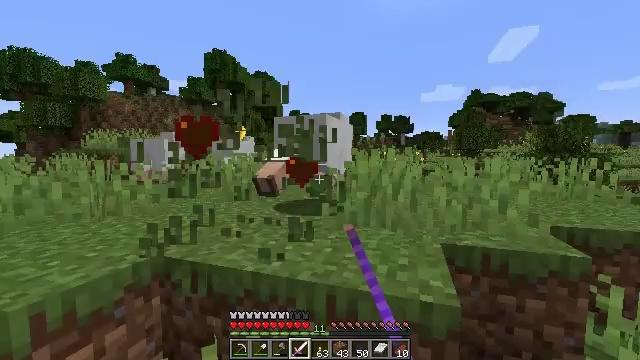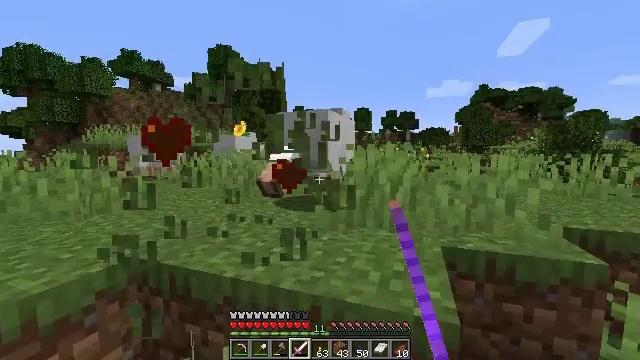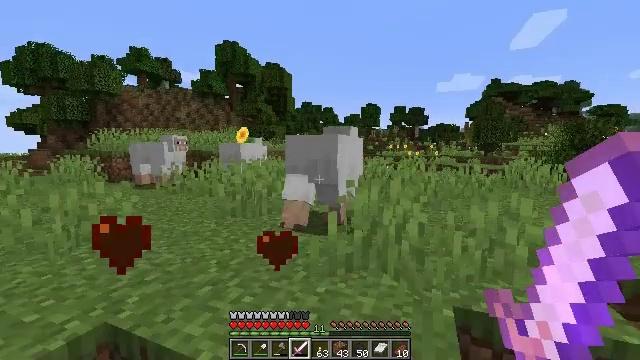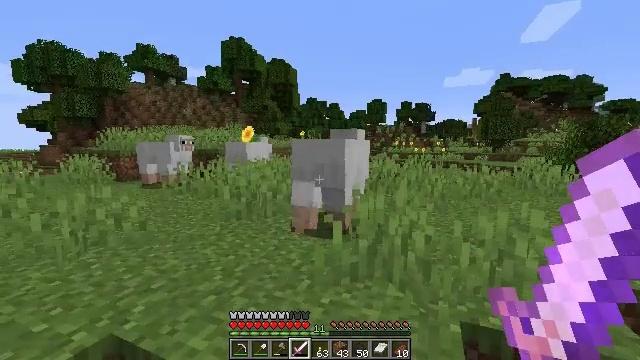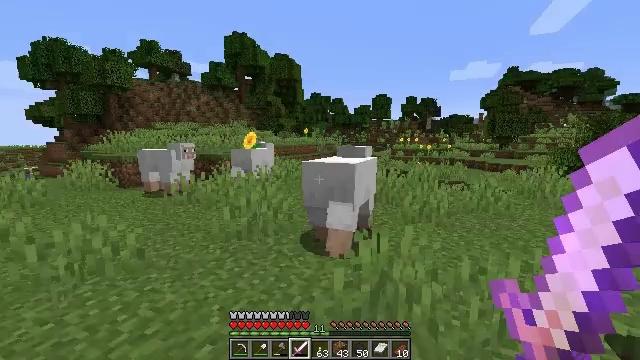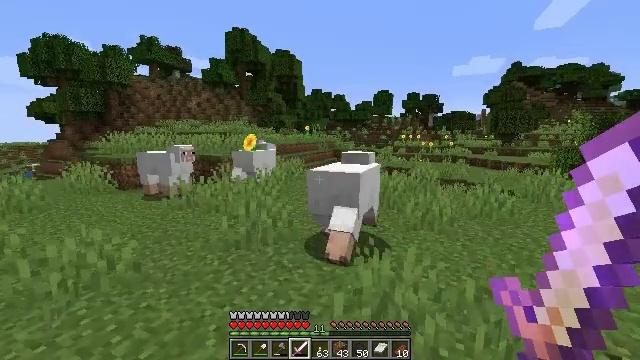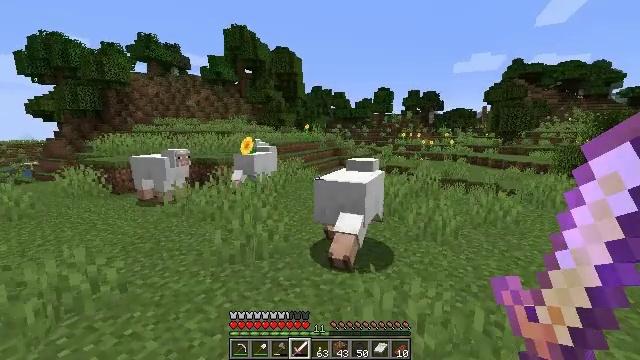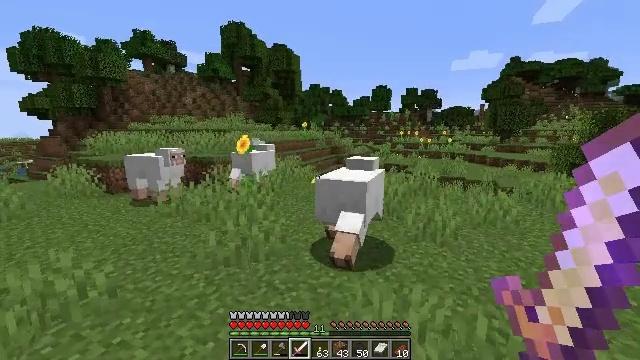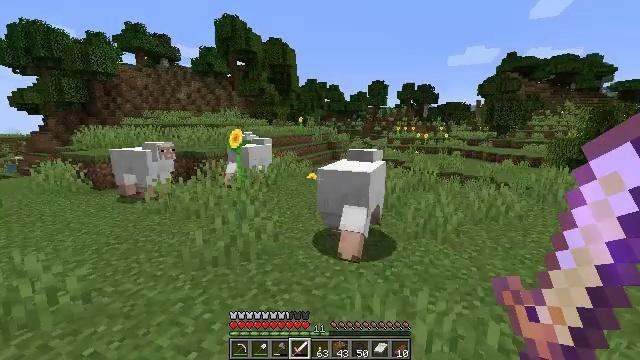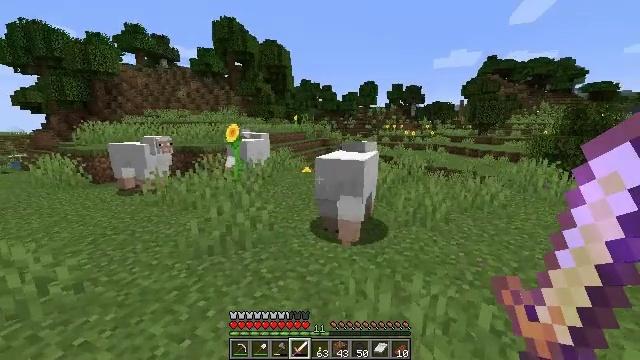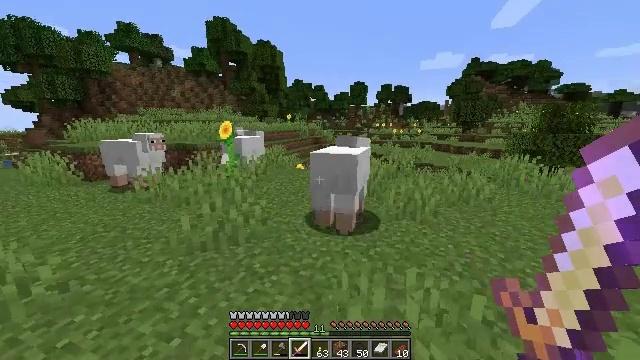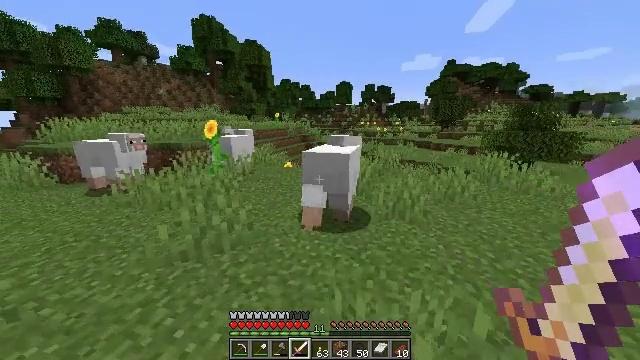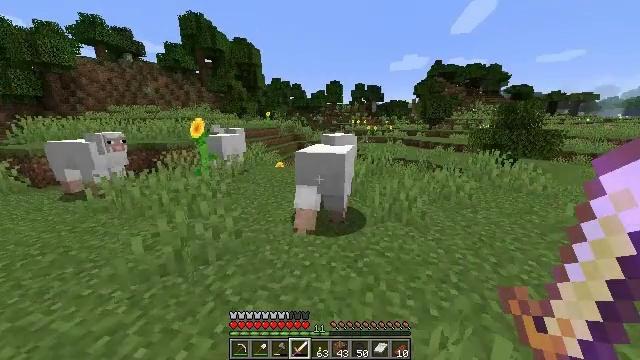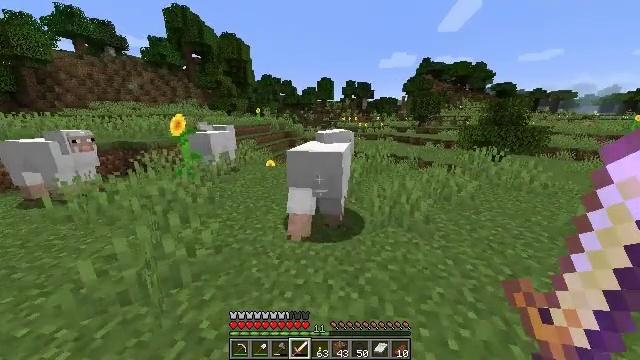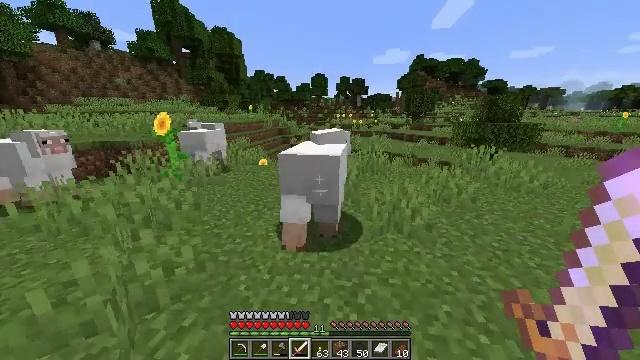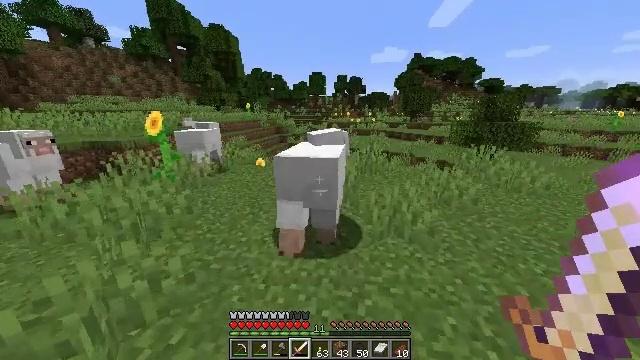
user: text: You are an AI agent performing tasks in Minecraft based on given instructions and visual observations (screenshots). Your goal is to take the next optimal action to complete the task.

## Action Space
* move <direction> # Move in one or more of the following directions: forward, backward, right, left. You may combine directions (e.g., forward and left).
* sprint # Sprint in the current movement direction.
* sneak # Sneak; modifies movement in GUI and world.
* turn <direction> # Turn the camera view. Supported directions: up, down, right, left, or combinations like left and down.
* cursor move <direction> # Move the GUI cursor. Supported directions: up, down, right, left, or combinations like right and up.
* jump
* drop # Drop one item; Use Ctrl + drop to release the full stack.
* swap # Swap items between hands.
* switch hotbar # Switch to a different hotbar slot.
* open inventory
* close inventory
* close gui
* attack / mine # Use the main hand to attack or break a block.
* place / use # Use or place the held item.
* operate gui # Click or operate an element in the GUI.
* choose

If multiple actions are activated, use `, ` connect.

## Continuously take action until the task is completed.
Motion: motion action
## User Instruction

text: Hunt animals.
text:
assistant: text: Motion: move forward, turn left
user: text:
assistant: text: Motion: move forward, turn left and down, jump
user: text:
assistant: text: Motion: move forward, turn left, jump
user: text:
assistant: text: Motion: move forward, turn down, jump
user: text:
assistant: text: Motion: move forward, jump
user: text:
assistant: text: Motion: move forward
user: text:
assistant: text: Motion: move forward
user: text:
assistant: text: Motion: move forward, sprint
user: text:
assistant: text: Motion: move forward, sprint, turn right and down
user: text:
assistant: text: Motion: move forward, sprint, turn right
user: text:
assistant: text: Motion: move forward, sprint, turn right
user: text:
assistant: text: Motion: move forward, sprint, turn right
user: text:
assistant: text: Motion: move forward, sprint, turn right
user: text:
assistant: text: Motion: move forward, sprint, turn right
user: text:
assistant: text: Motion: move forward, sprint
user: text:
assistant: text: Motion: move forward, sprint
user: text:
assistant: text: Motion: move forward, sprint
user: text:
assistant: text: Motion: move forward, sprint
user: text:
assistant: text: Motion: move forward, sprint, turn down, attack / mine
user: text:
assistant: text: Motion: move forward, sprint, attack / mine
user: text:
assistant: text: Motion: move forward and move right, sprint, turn down, attack / mine
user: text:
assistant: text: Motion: move forward and move right, turn left and down
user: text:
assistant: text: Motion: move right, turn left and down
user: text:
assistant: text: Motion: no_op